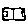
Label: square